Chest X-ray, PA view. Patient: 42 years old, sex F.
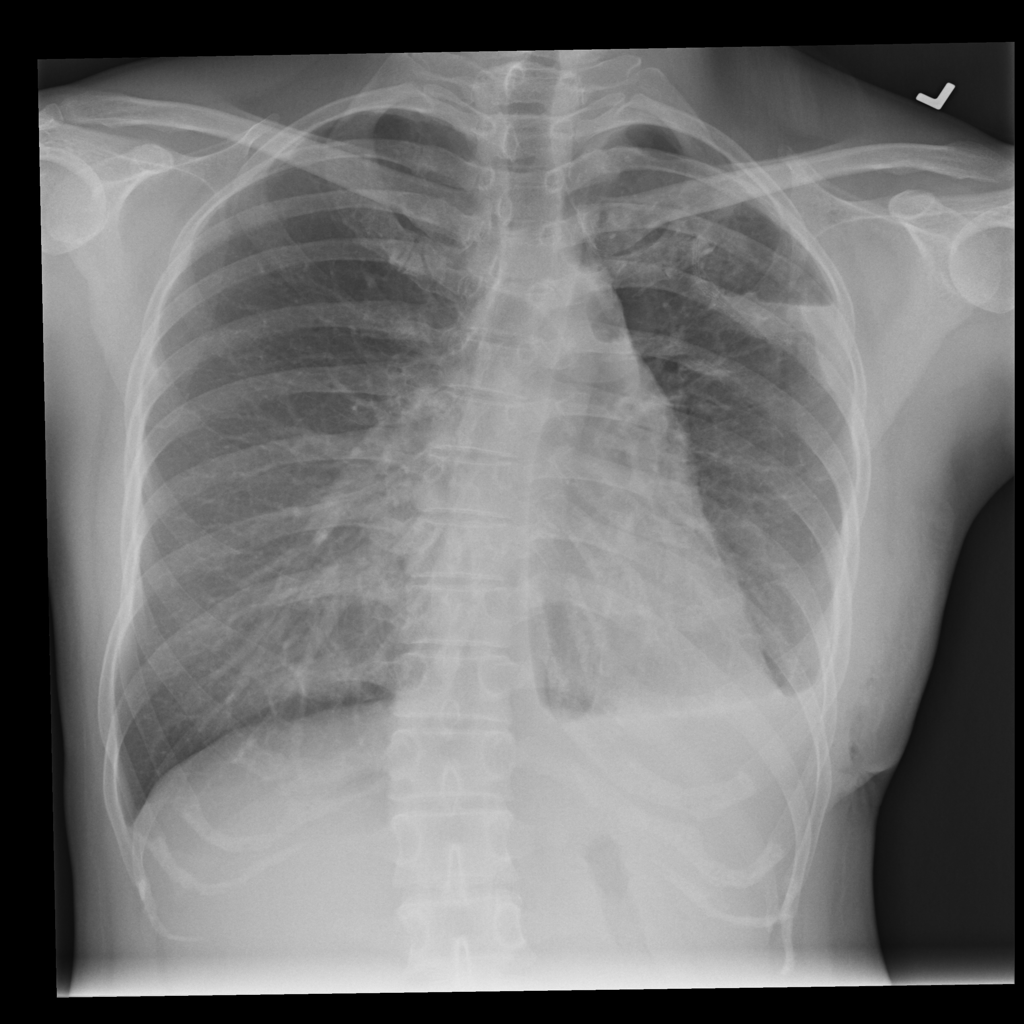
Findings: No Finding